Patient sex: F
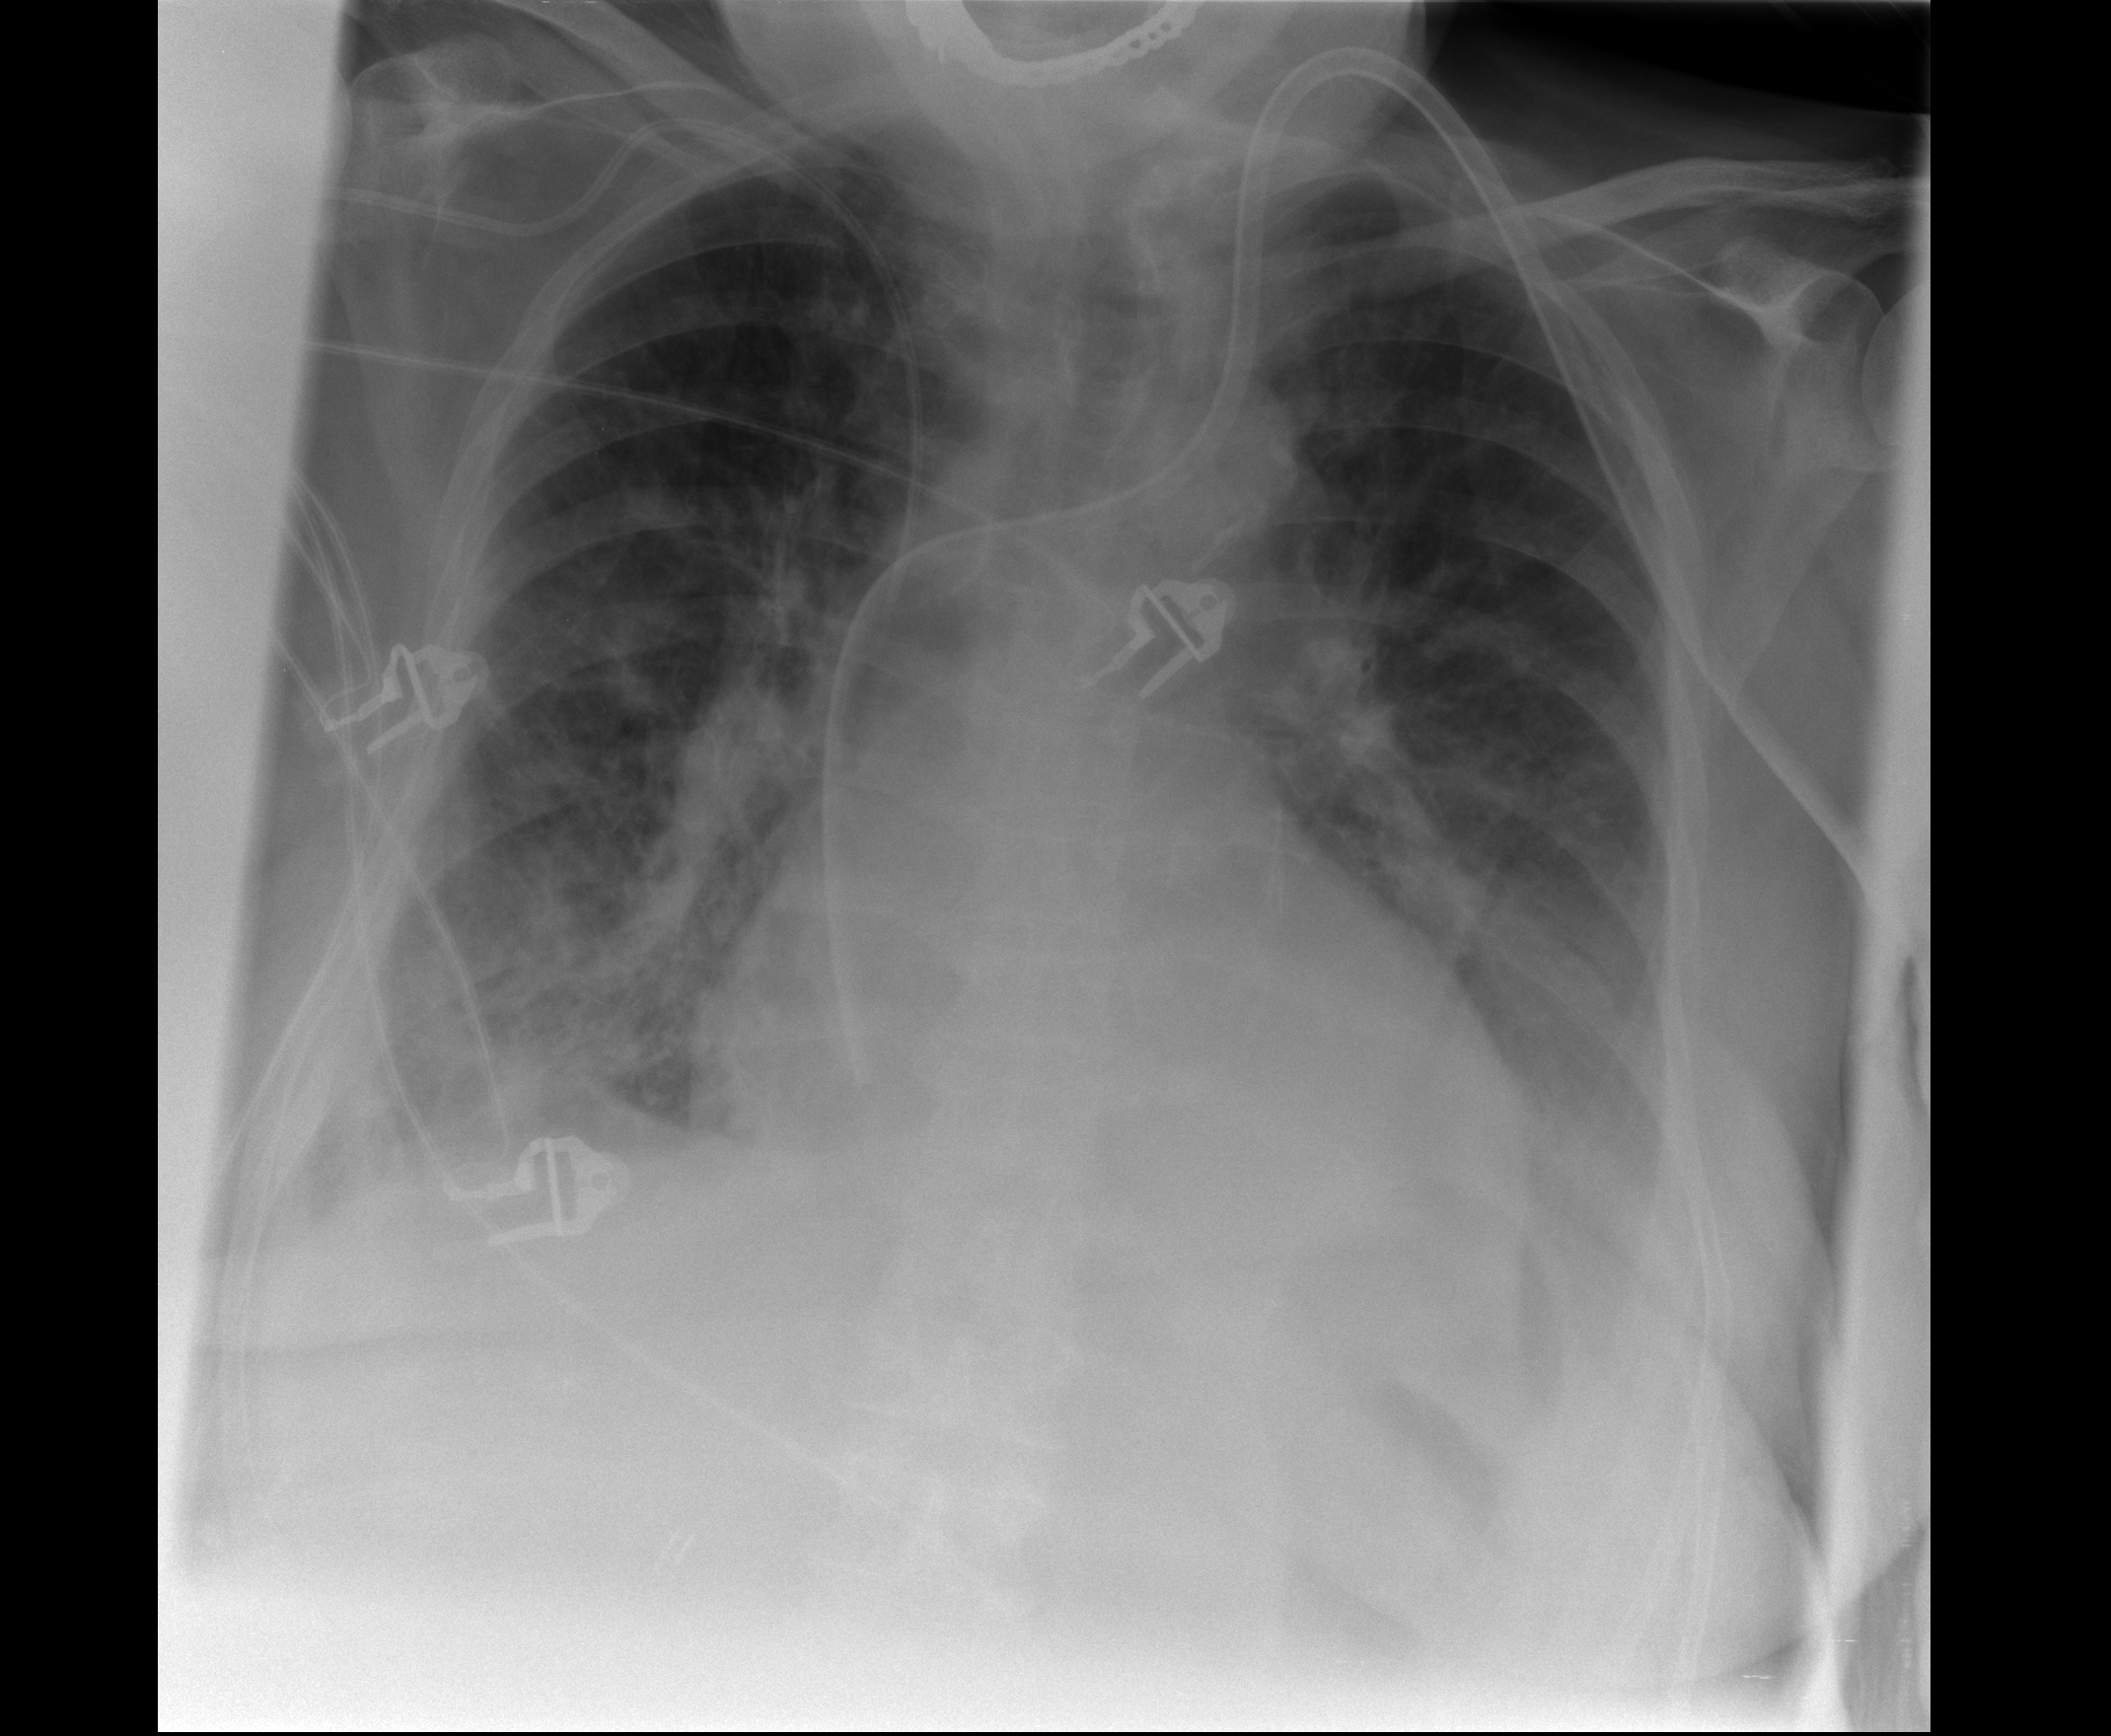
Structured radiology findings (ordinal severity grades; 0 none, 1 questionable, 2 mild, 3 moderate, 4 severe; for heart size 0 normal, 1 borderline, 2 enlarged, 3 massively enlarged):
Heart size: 1
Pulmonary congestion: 1
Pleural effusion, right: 1
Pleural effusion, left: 2
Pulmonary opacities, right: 3
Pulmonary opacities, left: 0
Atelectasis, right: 2
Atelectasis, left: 2